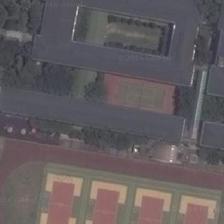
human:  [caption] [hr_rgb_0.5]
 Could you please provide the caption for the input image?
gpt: several large buildings and other small buildings are around a playground .

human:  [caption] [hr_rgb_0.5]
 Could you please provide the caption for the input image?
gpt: a rectangular court and many buildings arranged in regular shape .

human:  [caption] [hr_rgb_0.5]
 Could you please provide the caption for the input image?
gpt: the playground is located in a narrow gap between buildings of different styles .

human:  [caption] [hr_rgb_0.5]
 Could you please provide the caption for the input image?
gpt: a playground is next to some green trees and gray buildings .

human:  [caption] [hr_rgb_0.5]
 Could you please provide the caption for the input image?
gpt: a long playground is semi-surrounded by many trees and houses .